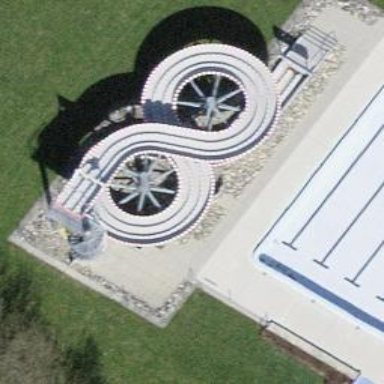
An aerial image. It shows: Water slide attraction.